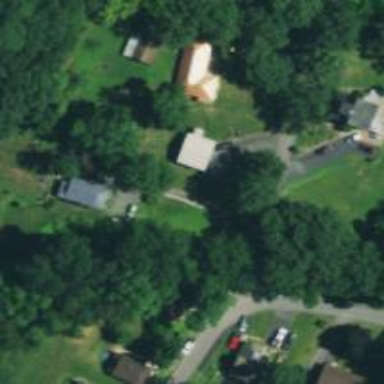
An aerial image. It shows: Driveway.